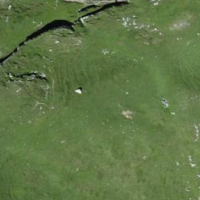
EUNIS habitat code: 26
Species observed at this site:
Bartsia alpina